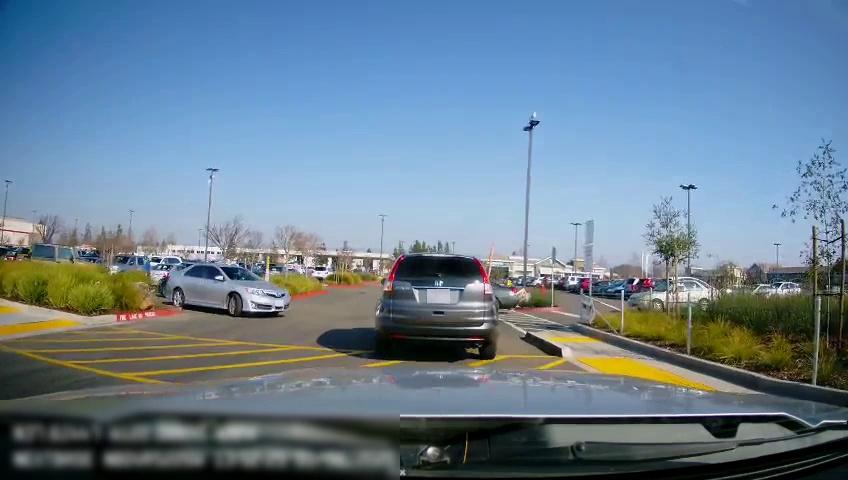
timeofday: Day
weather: Sunny
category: Drivable Space
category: Vehicles | SUV
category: Vehicles | Car
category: Vehicles | Car